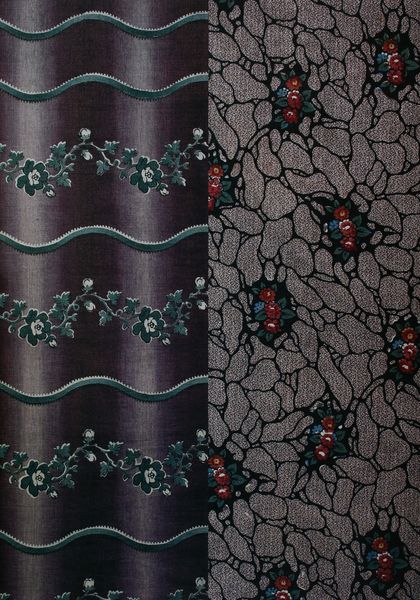
Titel: Detail eines Kleiderdrucks; Detail eines Hauskleids
Standort: Kyoto (Japan)
Institution: Kyoto Costume Institute
Schlagwörter: blau, blätter, schatten, weiß, grün, ausschnitt, blume, blumen, grau, licht, marmor, schwarz, zeichnung, blüte, blüten, rot, tuch, mode, muster, ornament, falten, kleidung, spitze, stein, steine, vorhang, spiegelung, stickerei, stoff, blatt, girlande, pflanzen, perlen, schön, frucht, ranken, trauben, welle, wellen, zwei, abstrakt, fels, lila, violett, linien, blümchen, dekoration, gardine, tapete, detail, symmetrie, glanz, dekor, floral, ornamente, streifen, glänzend, striche, flieder, foto, fotografie, linie, beeren, schlange, mosaik, entwurf, kranz, kreativ, ranke, blütenranken, girlanden, fragment, blaugrün, adern, schlangen, reflektion, blumenranken, wei?, beere, käfer, silbergrau, gewebe, filigran, textil, ornamentik, verlauf, baumwolle, netz, pflanzenornamentik, doppelt, zweiteilig, gewellt, textilien, zellen, proben, craquelé, kyoto, line, schlangenlinien, blümchenmuster, stoffmuster, zweifach, schlane, blütenramle, krakeel, malve, satiniert, 20. jahrhundert